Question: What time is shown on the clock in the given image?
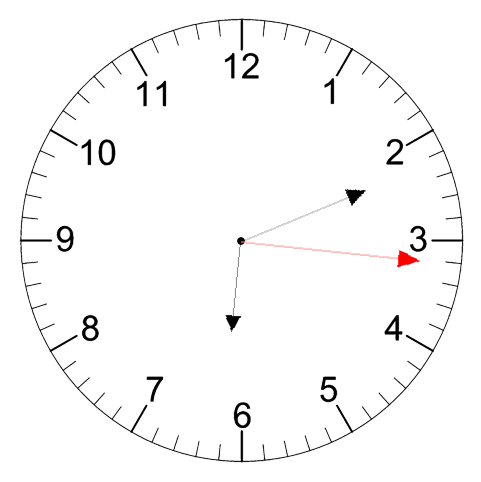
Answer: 06:11:16